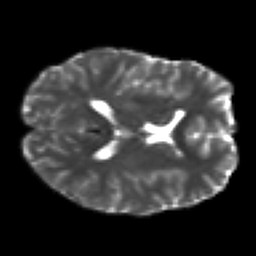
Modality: T2w
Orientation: axial
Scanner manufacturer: siemens
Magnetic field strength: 3 T
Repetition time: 7.8 s
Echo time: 0.09 s